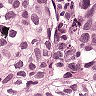
Metastatic tissue present: yes